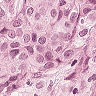
Metastatic tissue present: yes